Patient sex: M
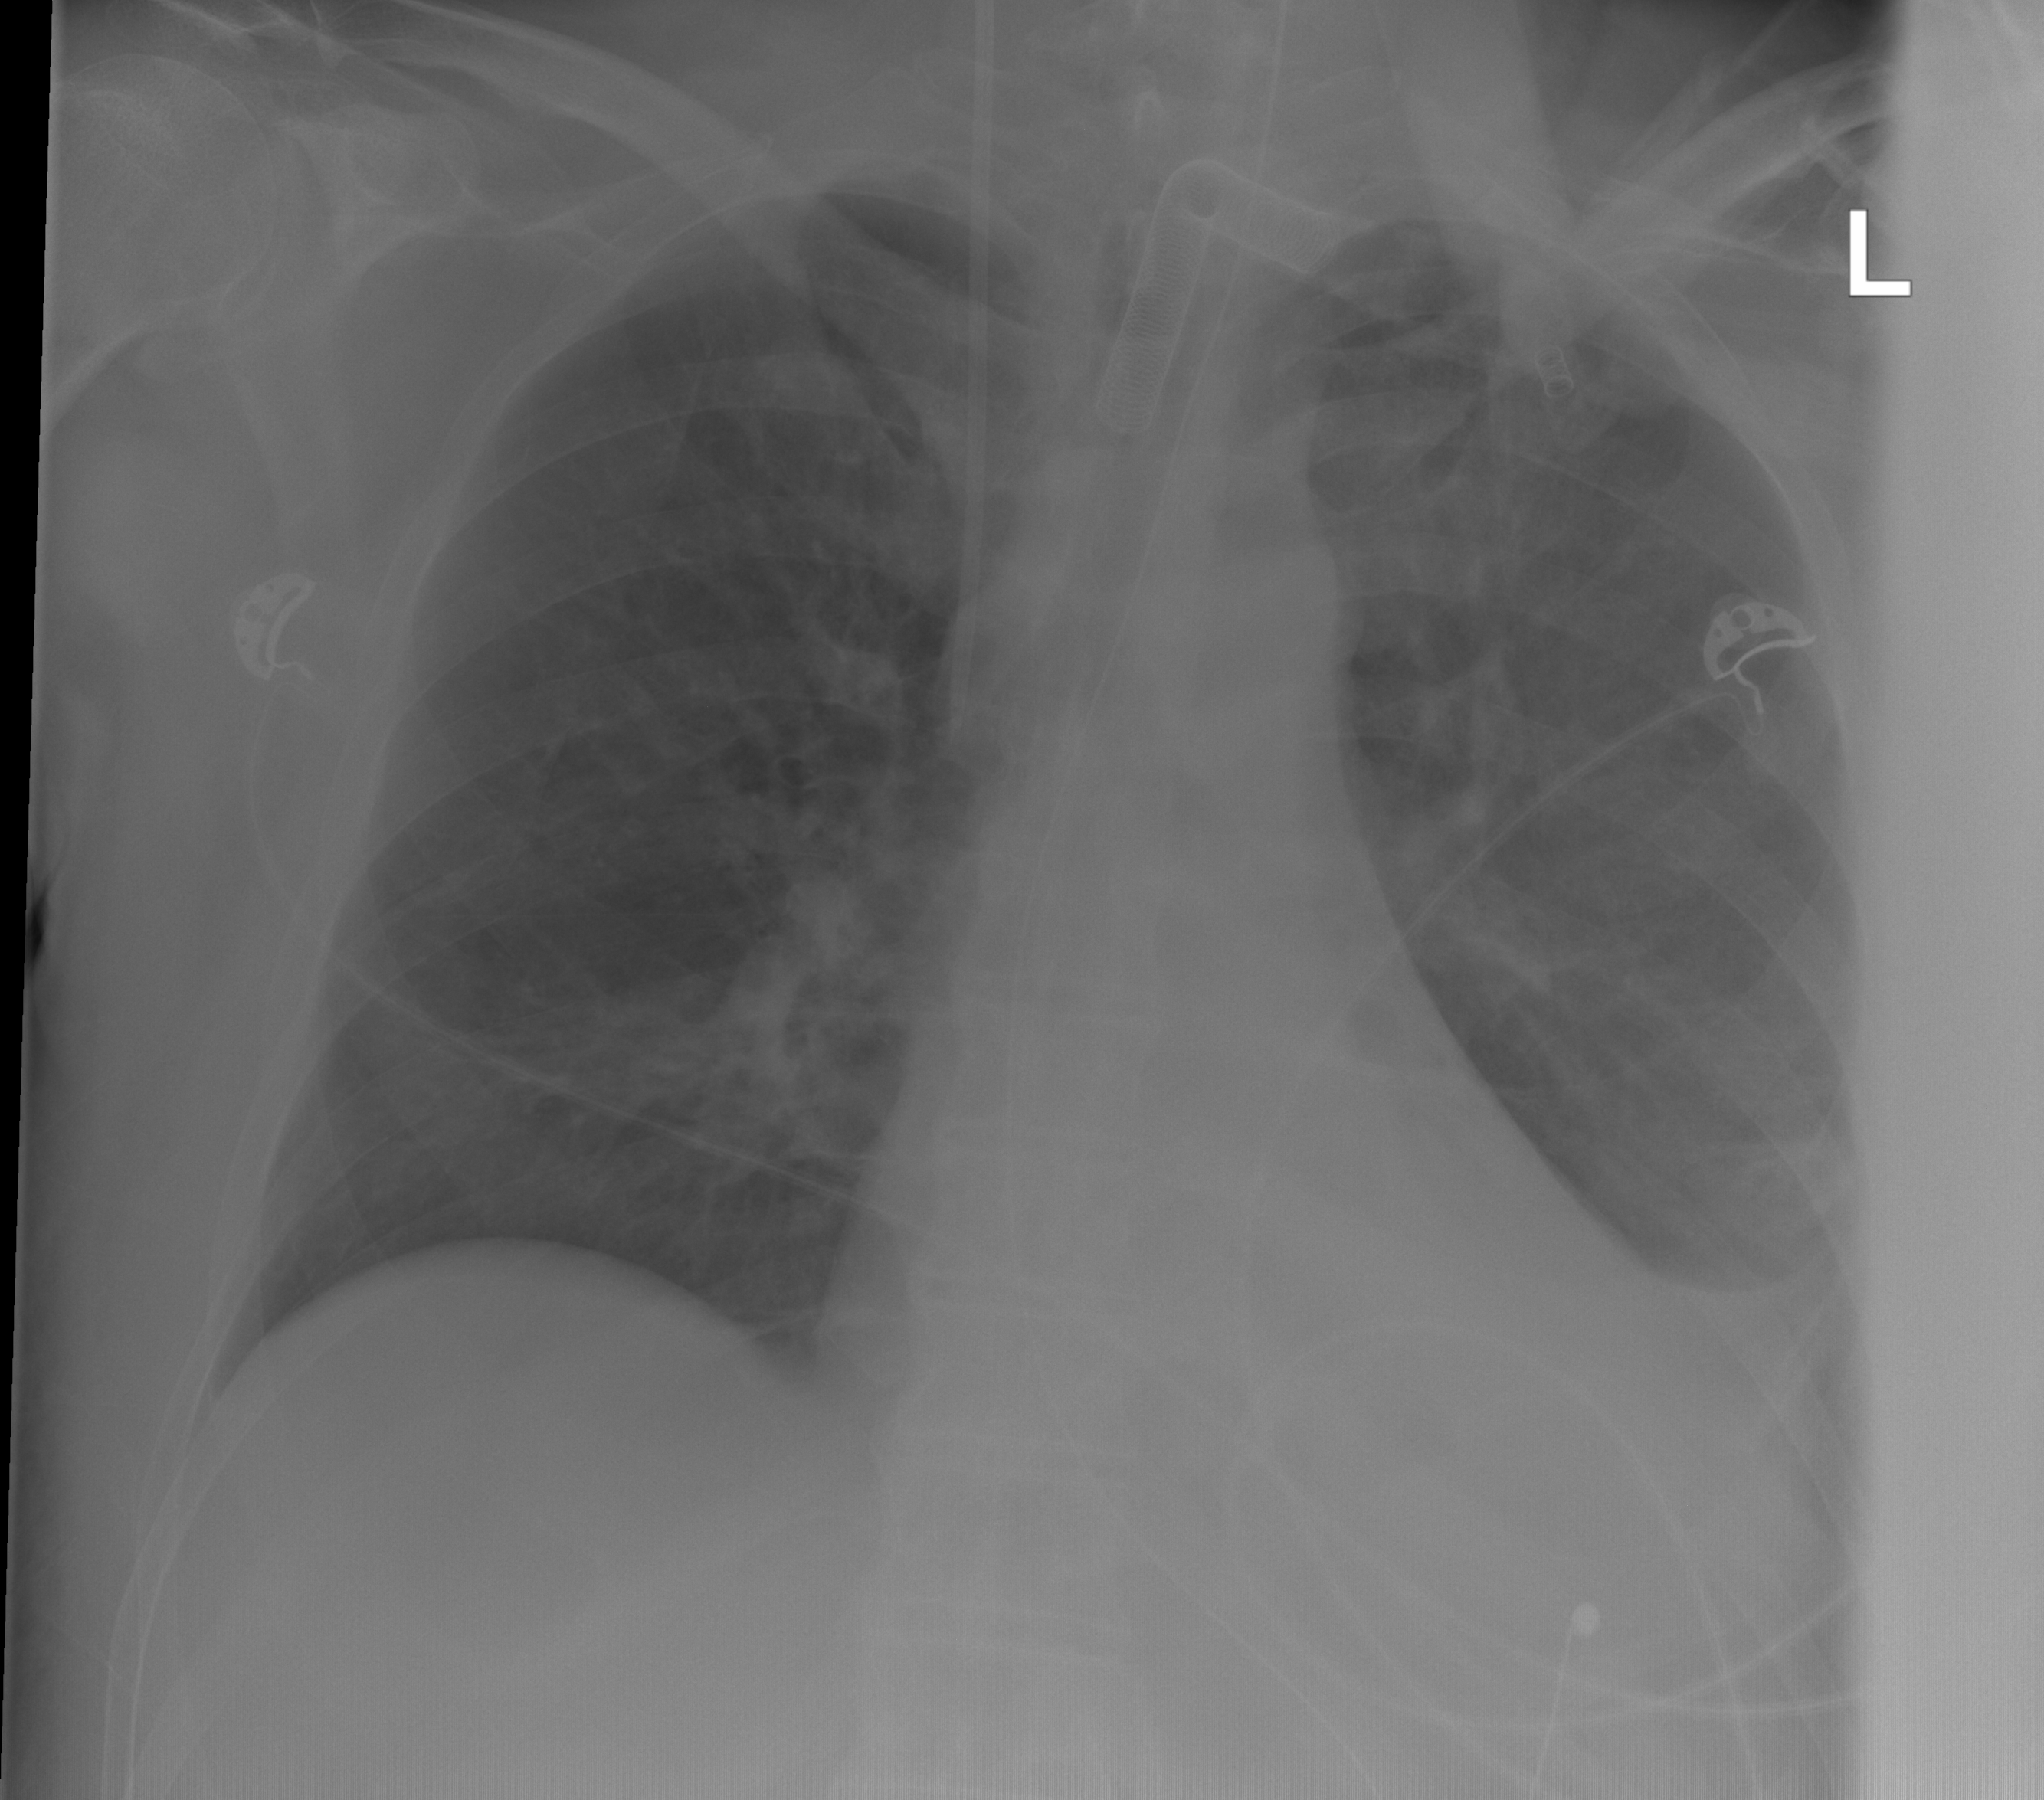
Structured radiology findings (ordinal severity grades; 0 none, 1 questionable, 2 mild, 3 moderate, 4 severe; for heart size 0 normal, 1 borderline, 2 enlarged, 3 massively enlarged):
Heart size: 0
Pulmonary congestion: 1
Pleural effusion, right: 0
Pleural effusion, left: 2
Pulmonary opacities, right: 0
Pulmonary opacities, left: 0
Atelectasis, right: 0
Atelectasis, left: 2